Question: I have a problem in passing a string value to a generic parameter in SystemVerilog.
The modules are instantiated as shown below. The memory writes some values to FILE_OUT, which is a generic parameter.
I need to produce two different files - "file1.txt" and "file2.txt", for different instances of the memory.
Initially I tried to use ''define' directive:
'''
if(ch_ID==1)
'define FILE_OUT file1.txt
else
'define FILE_OUT file2.txt
'''
But, since 'define creates global macros, simulation was always giving the output "file2.txt"
Then I tried passing file name as a parameter
'''
if(ch_ID==1)
parameter FILE_OUT= "file1.txt"
else
parameter FILE_OUT= "file2.txt"
memory #(.FILE_OUT (FILE_OUT)) mem
'''
This gives me the error- "FILE_OUT" should be a constant value".
Doesn't SV support string values as parameter? If not, why is it accepting a string value when I use ''define' ?
Could someone help me in solving this problem?

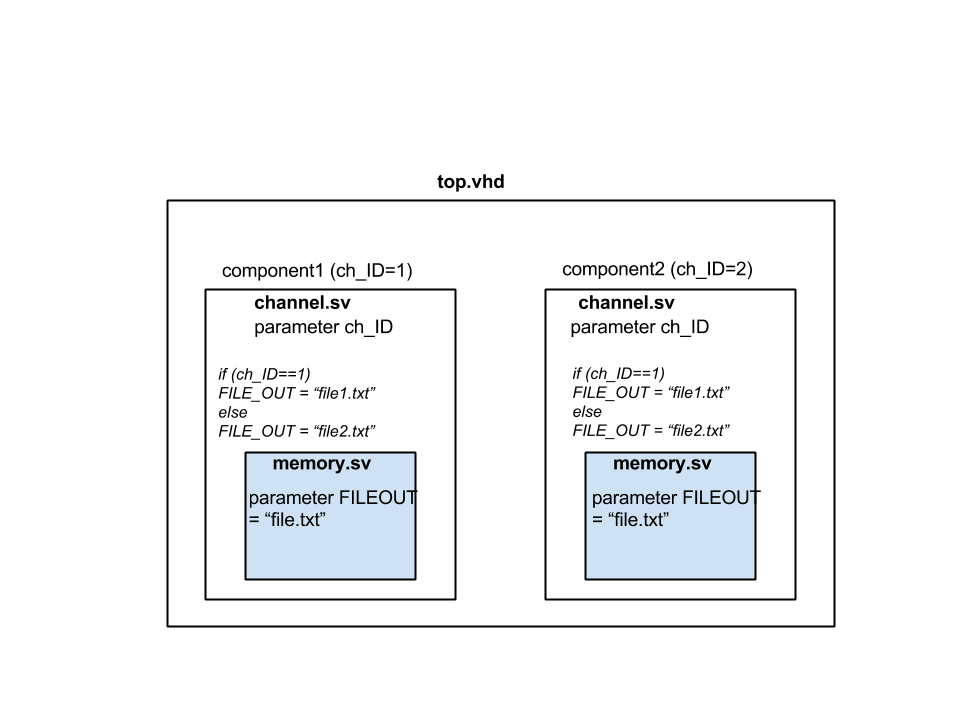
Answer: The 'if' condition is inferring a generate block and the parameters are being locally scoped.
'''
if(ch_ID==1)
parameter FILE_OUT= "file1.txt"; // scope: genblk1.FILE_OUT
else
parameter FILE_OUT= "file2.txt"; // scope: genblk2.FILE_OUT
// parent scope: genblk1.FILE_OUT and genblk2.FILE_OUT exist, not FILE_OUT
'''
Solution, inline the operation:
'''
parameter FILE_OUT= (ch_ID==1) ? "file1.txt" : "file2.txt";
// FILE_OUT exists in the module's scope with the desired name
'''
Example on <URL>